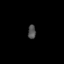
Tissue: skin
Cell type: Epithelial cells
Senescence score: 0.2569
Nuclear area (px): 106
Mean DAPI intensity: 79.585